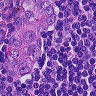
Metastatic tissue present: yes